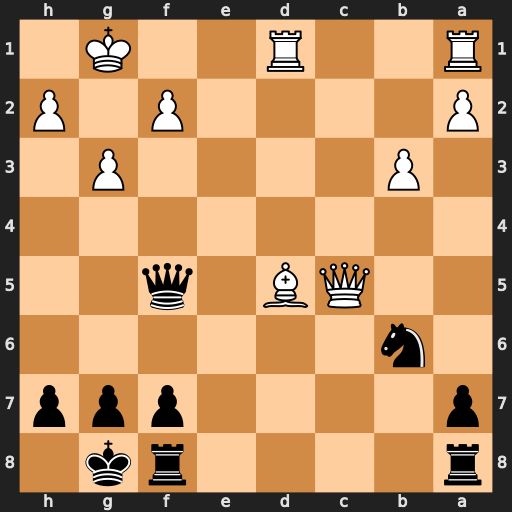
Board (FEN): r4rk1/p4ppp/1n6/2QB1q2/8/1P4P1/P4P1P/R2R2K1
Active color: b
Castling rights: -
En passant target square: -
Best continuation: Rad8 Bxf7+ Qxf7 Rxd8 Rxd8